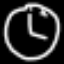
Label: clock